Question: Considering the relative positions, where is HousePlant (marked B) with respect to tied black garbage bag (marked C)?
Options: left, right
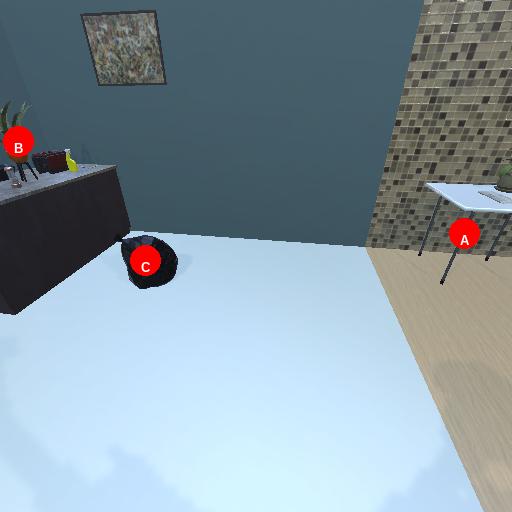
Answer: left